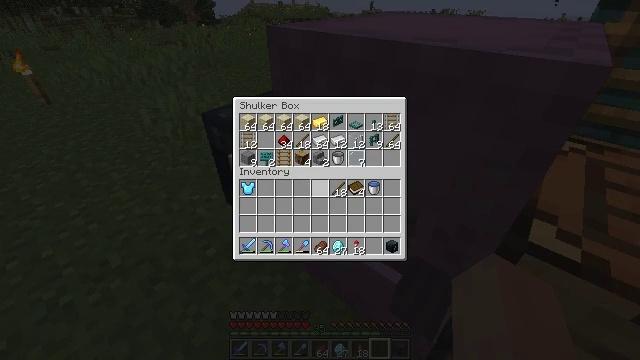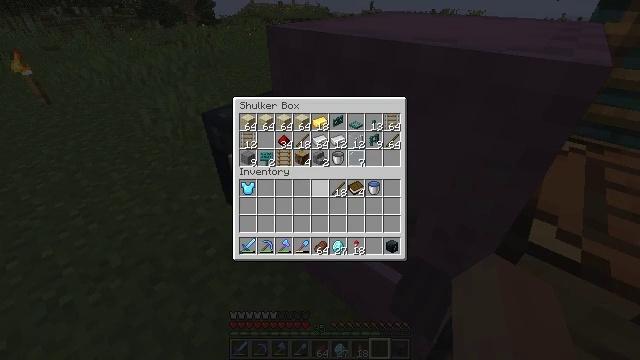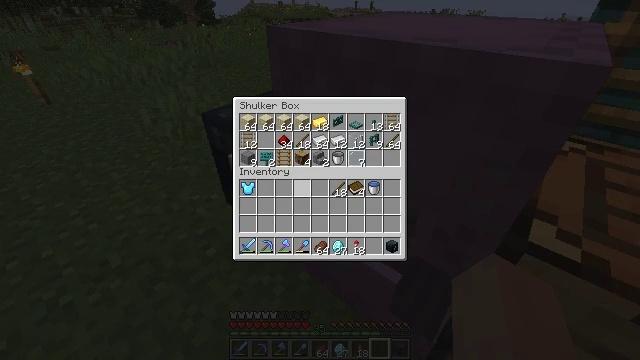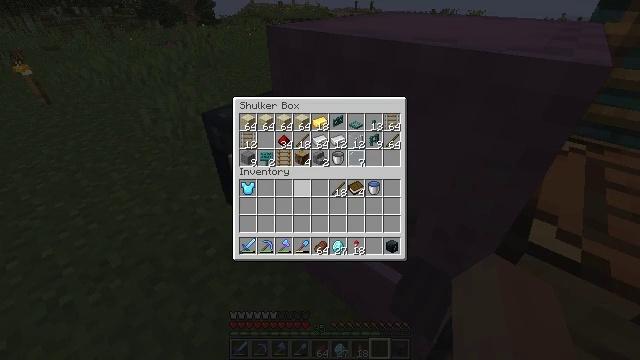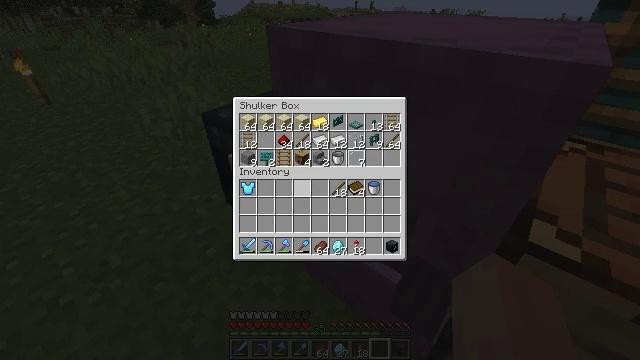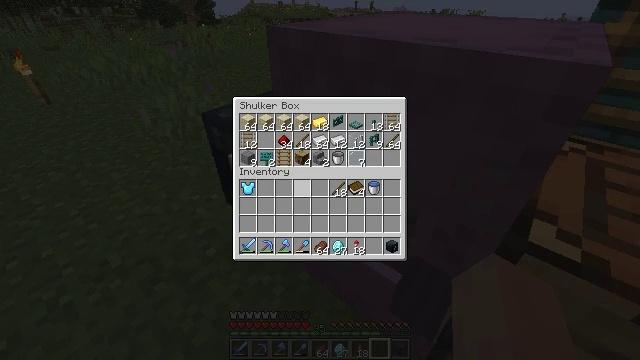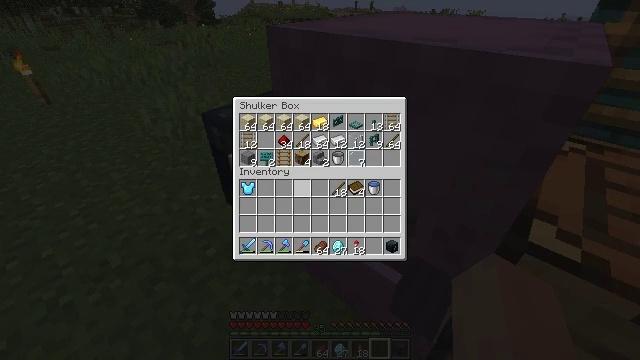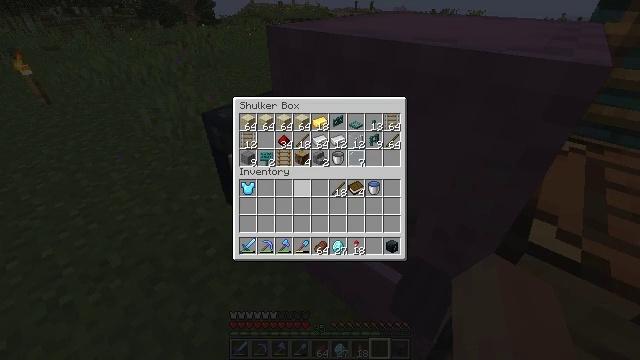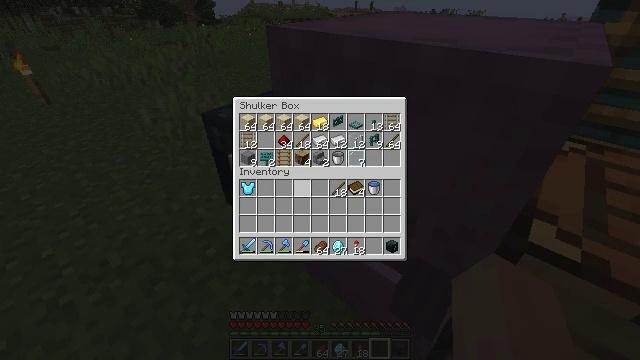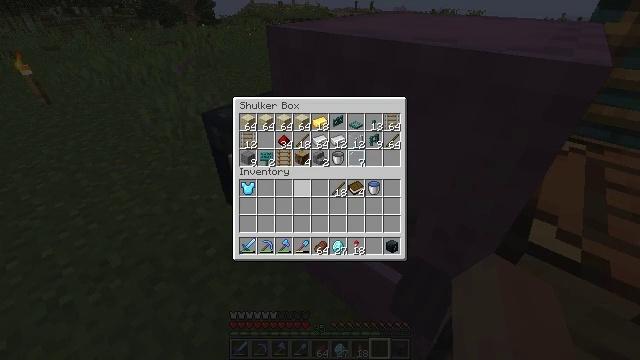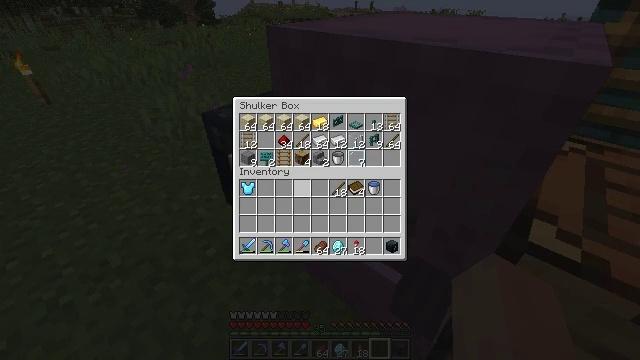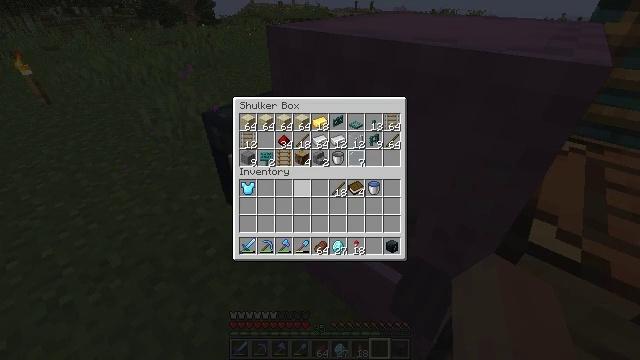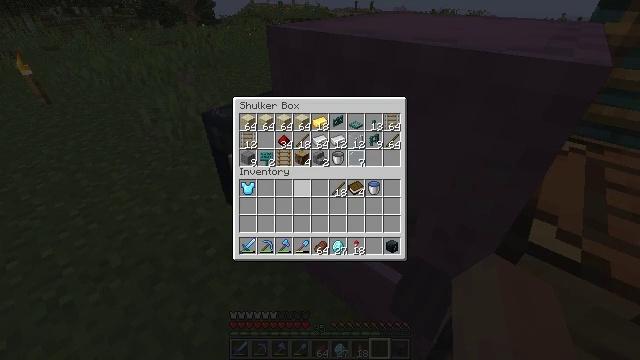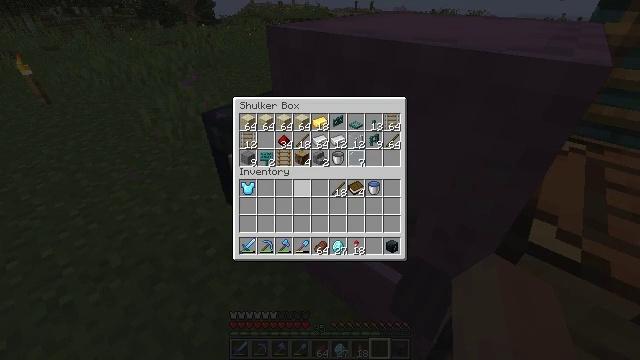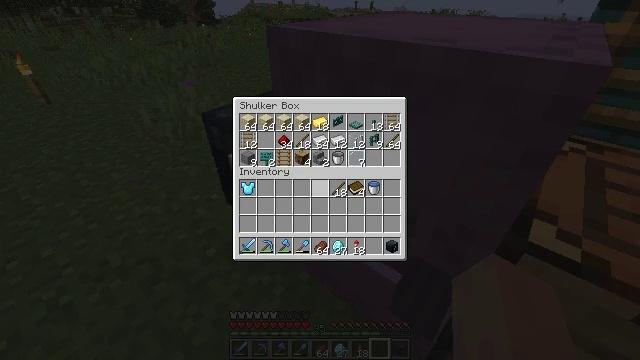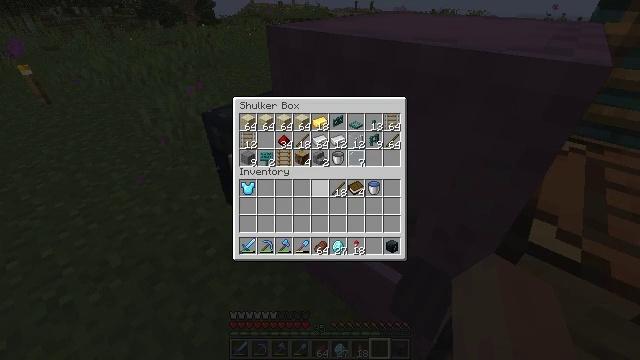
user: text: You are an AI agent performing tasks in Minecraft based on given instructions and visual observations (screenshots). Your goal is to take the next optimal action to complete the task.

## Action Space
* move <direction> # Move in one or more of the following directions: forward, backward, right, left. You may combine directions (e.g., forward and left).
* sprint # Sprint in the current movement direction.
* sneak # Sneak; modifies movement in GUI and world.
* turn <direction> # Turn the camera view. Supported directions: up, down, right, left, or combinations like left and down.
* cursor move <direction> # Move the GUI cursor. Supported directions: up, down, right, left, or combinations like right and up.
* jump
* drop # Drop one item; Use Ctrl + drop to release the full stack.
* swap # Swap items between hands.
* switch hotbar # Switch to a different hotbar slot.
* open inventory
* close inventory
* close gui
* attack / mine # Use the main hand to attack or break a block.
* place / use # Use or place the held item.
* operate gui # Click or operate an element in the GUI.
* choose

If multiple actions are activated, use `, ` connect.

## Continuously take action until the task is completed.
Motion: motion action
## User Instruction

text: Mine the ender chest.
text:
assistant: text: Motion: no_op
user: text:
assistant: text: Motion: no_op
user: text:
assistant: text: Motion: no_op
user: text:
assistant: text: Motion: no_op
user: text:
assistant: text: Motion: no_op
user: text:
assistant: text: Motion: no_op
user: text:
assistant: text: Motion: no_op
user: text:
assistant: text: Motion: no_op
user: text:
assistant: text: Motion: no_op
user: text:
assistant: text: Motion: no_op
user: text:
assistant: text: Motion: no_op
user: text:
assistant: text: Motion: no_op
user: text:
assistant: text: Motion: no_op
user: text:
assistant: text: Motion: cursor move right
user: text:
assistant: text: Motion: no_op
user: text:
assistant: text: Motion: no_op
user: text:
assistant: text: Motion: no_op
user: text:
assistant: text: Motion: no_op
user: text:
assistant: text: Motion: no_op
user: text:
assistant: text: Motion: no_op
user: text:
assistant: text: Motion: no_op
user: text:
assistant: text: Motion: no_op
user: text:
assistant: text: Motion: no_op
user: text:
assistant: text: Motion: no_op
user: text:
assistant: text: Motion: no_op
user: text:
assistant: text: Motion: no_op
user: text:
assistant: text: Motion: no_op
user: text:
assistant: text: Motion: no_op
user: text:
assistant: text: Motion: no_op
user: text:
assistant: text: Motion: no_op